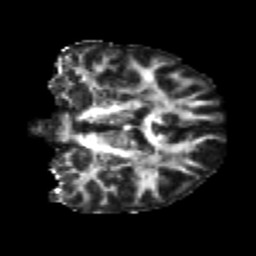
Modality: FA
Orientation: coronal
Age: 21
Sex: male
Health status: healthy
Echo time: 0.074 s